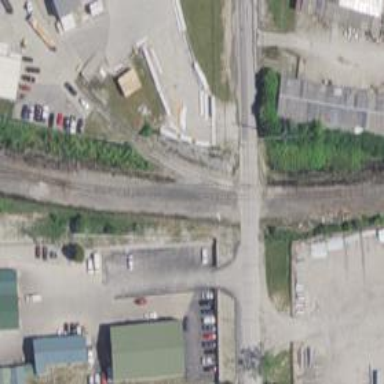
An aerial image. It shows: Level crossing along the railway.